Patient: sex F, age 63
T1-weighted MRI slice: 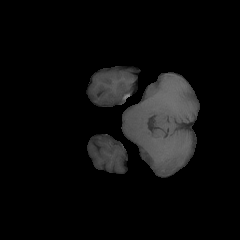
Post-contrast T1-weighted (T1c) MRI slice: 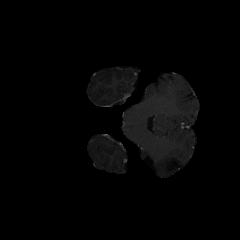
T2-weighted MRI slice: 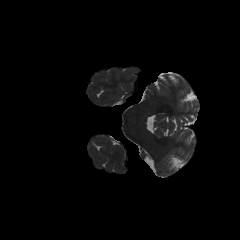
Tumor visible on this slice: no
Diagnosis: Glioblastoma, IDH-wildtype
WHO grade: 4